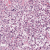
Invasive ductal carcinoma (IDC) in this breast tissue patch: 1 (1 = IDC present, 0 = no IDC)